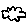
Label: cloud